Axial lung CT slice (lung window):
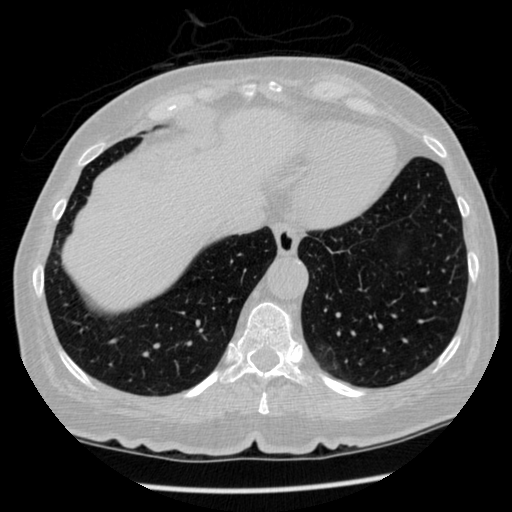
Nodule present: no